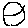
Label: smiley face